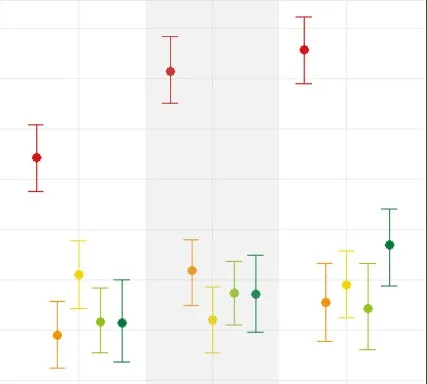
Median estimates and 95% credible intervals for CPPS by treatment phase on the x-axis and speaking task.
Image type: chart (chart)